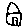
Label: house